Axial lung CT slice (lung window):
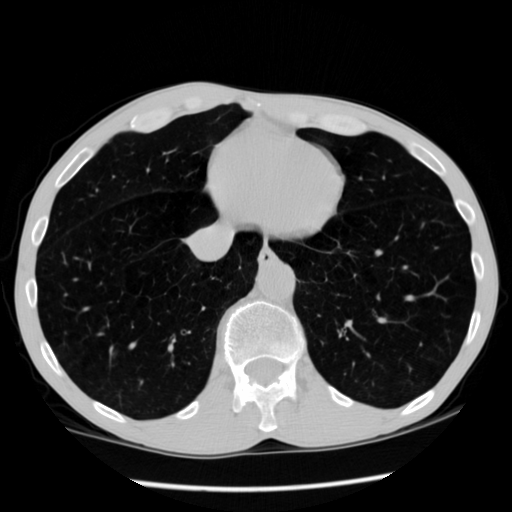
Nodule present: no